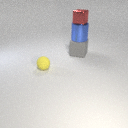
large blue metal cylinder below small red metal cube